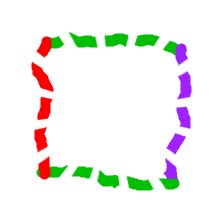
Shape: square